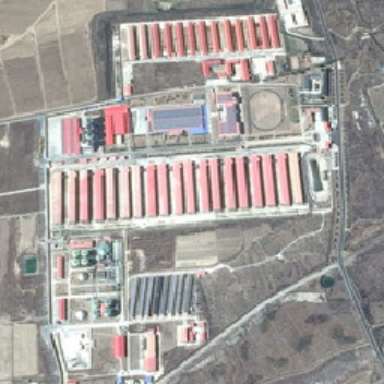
The factory consists of a row of buildings in this vast area .